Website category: auto
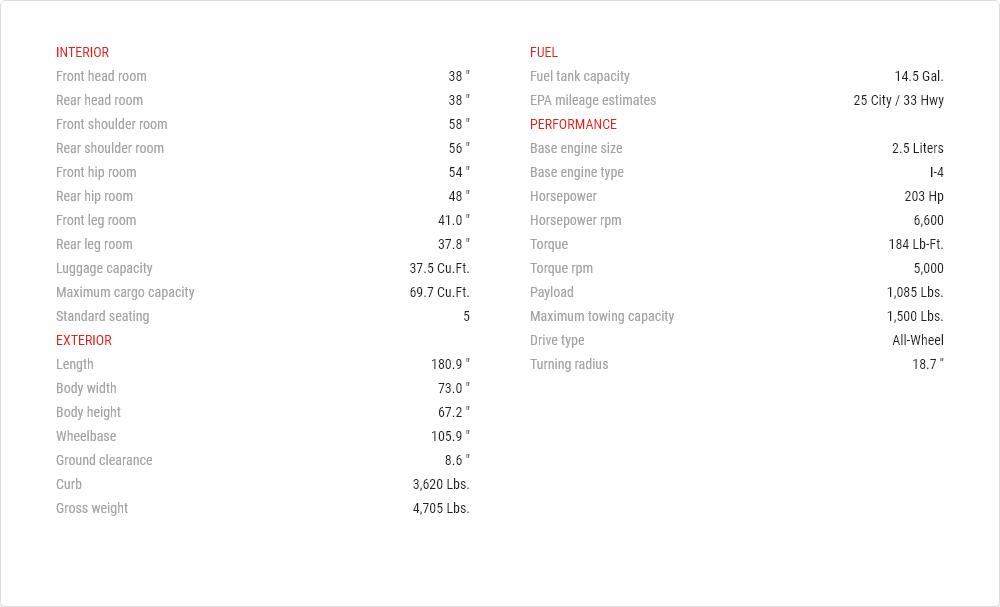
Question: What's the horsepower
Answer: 203 hp

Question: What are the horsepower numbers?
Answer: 203 hp

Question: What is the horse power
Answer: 203 hp

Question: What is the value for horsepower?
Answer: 203 hp

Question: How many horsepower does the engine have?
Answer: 203 hp

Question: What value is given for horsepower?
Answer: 203 hp

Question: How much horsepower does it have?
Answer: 203 hp

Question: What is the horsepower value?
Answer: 203 hp

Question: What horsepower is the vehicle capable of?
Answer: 203 hp

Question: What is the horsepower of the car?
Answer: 203 hp

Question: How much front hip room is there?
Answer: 54 "

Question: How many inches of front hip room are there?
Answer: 54 "

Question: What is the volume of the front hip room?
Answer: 54 "

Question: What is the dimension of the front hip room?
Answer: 54 "